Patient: sex M, age 57
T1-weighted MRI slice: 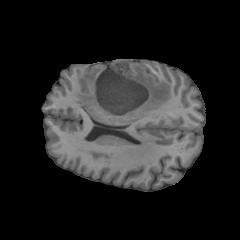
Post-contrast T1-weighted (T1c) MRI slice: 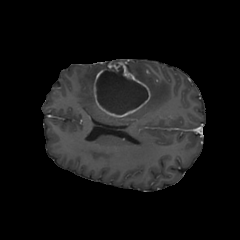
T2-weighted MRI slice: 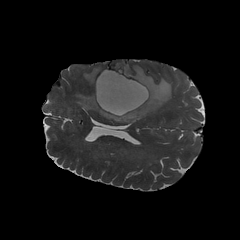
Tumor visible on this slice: yes
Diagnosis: Glioblastoma, IDH-wildtype
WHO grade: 4